Question: Ok, so I know how to clip text to a particular geometry, however the text doesn't automatically wrap based on the clip so how does one go about achieving an effect similar to the one shown below, given that you have the "tick" as a geometry / path?
Is it a case of manually adding text boxes that fit for each line and then splitting the text based on what will / will not fit?

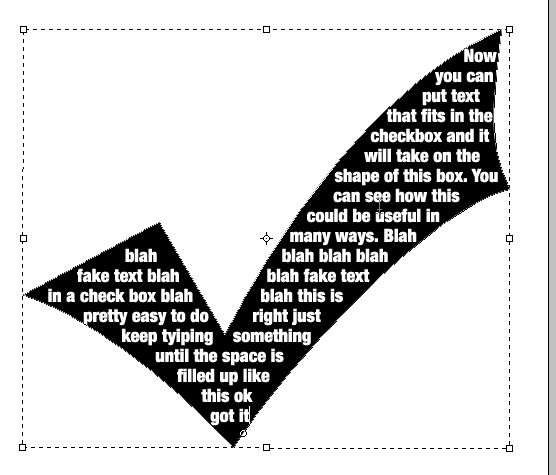
Answer: The only way I can think of to do this would be to create a custom control and override OnRender. This custom control would have a Geometry defining its clip area and a "Text" property of type string. It would also have a lineheight property of type int.
In OnRender you could measure the text about to be drawn at the current X,Y location (starting at top left of the clip geometry. Measure this text one word at a time and see if the bounding box of the word is entirely within the clip geometry. This is possible using the HitTest API of Geometry, and testing that all four points of the bounding rect of the word are within the geometry. If so, draw that word, if not, increment X by one letter spacing and measure again. If you reach the edge of the control, reset X to zero and increment Y by one line space and repeat, using a Scanline approach similar to how TV draws its pixels.
Basically what you are trying to do is create your own WrapPanel or TextBlock with text wrapping. If you can I would invoke Reflector or ILSpy on the WPF Framework to see the code within WrapPanel / TextBlock, or search for articles on "Coding a custom WrapPanel" / "TextBlock" / "RichTextControl" with text wrapping. Its not an easy task by any stretch of the imagination but the above method will give you the bare bones of what you require.
Best regards,